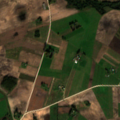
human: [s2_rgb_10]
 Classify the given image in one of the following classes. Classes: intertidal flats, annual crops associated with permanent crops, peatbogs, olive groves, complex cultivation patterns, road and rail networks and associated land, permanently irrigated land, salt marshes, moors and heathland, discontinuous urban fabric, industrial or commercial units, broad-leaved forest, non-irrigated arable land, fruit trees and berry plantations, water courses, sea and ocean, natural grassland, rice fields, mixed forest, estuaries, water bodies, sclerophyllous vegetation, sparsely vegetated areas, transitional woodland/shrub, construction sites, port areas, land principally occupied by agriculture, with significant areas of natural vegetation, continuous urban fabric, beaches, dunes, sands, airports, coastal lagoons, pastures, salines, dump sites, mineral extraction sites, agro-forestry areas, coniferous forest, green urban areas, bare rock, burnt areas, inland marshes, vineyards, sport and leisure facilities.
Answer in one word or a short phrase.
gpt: discontinuous urban fabric, non-irrigated arable land, complex cultivation patterns, land principally occupied by agriculture, with significant areas of natural vegetation